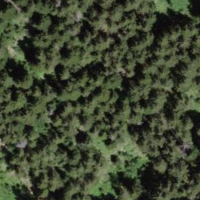
EUNIS habitat code: 43
Species observed at this site:
Petasites albus